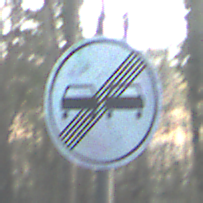
Verkehrszeichen: EndeUeberholverbot
Umgebung: Outdoor, Nature
Tageszeit: SunriseSunset
Wetter: Clear
Licht: Natural
Jahreszeit: Winter
Kontrast: LowContrast